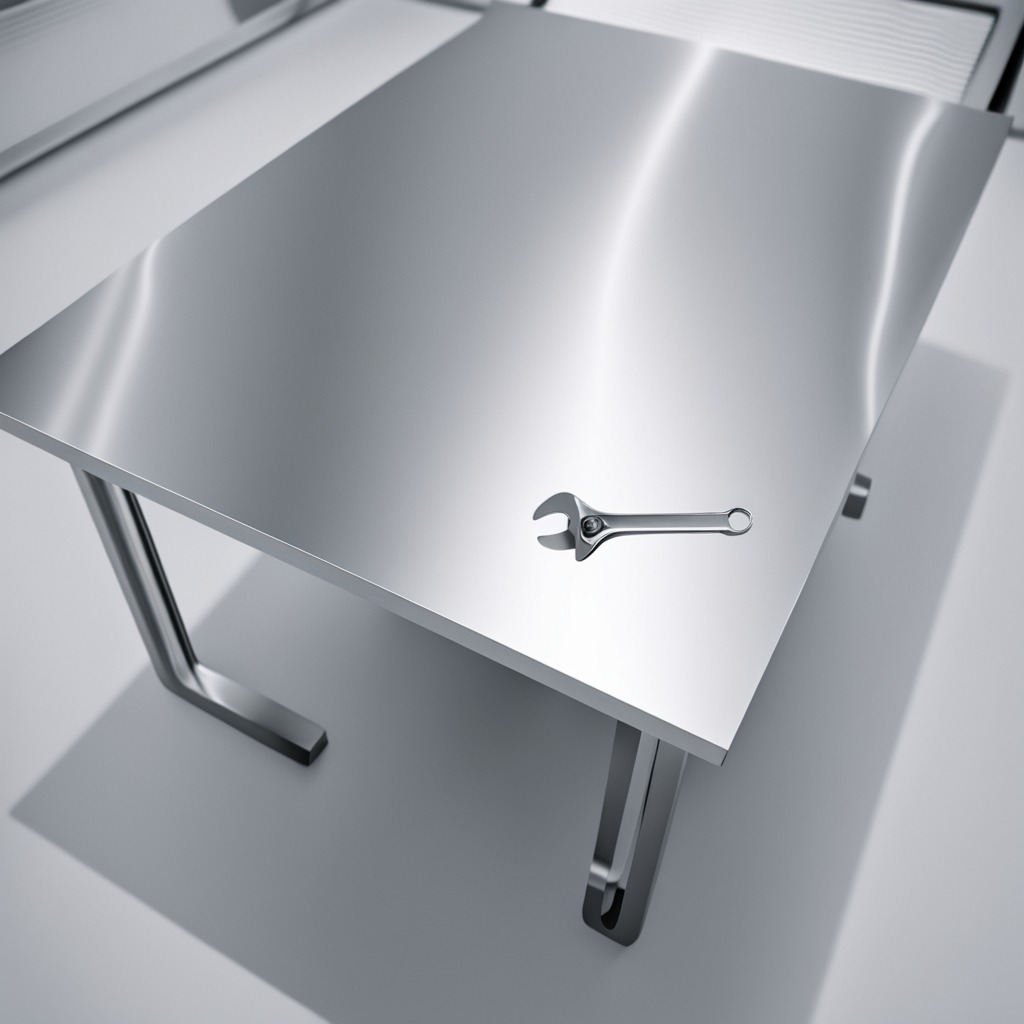
An wrench is lying on the stainless steel table in a high-end prototyping lab.